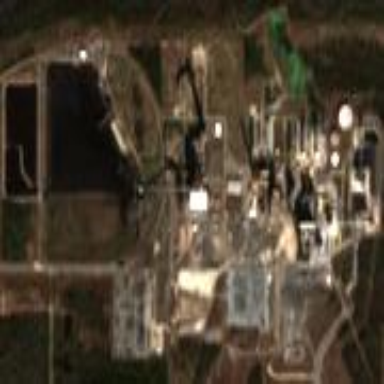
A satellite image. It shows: Industrial area with power plant.